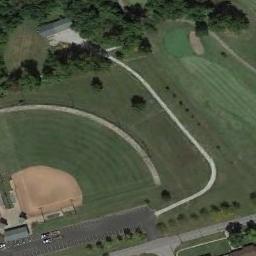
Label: baseball_diamond